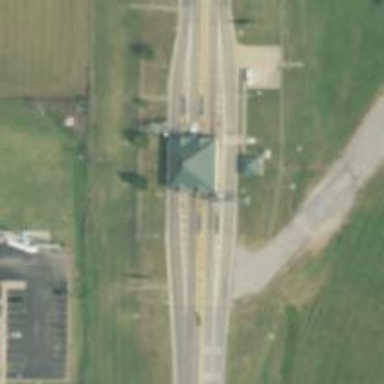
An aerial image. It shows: Toll gantry on the road.